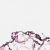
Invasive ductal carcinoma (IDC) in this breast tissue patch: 0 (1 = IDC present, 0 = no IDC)